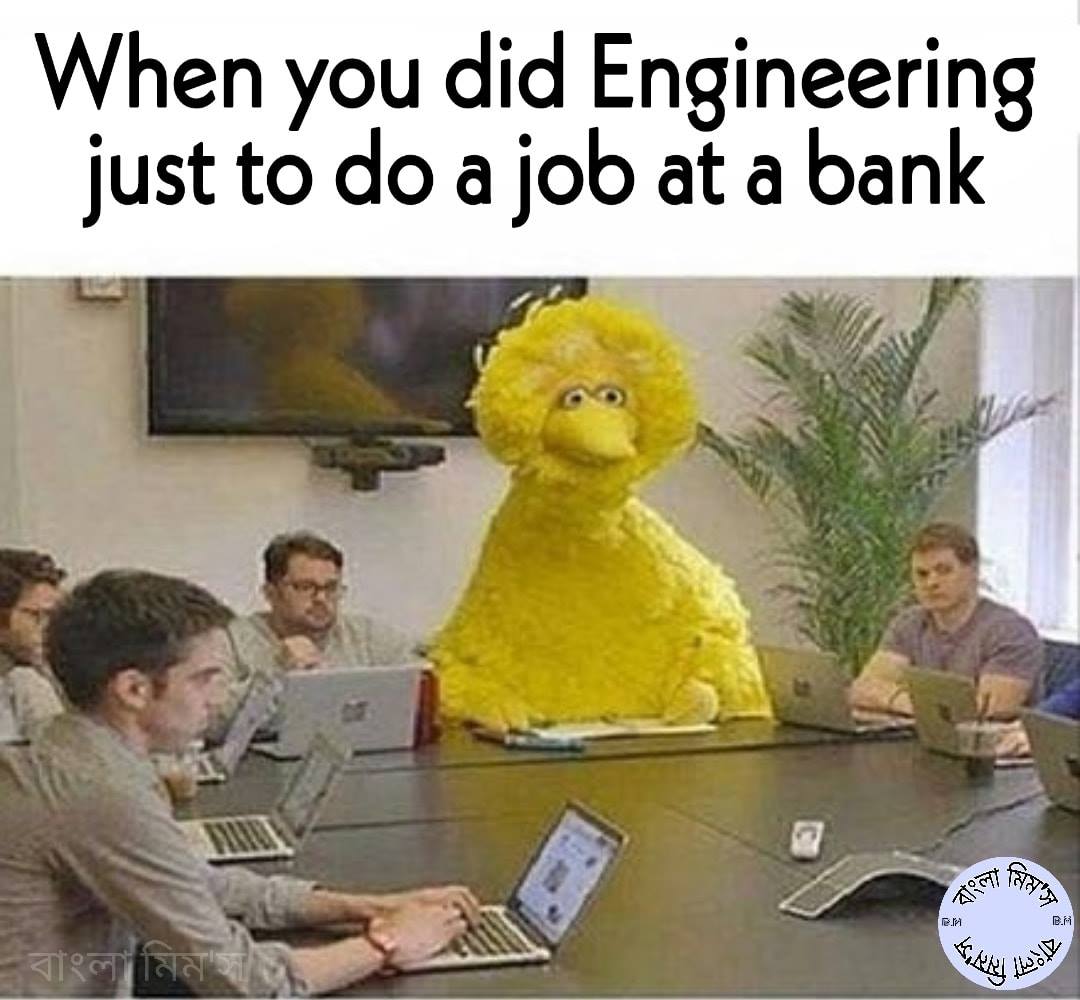
Caption: When you did Engineering just to do a job at a bank
Label: hate